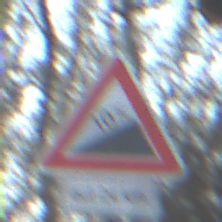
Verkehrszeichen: Steigung10
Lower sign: LaengeEinerStrecke6
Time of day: SunriseSunset
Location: Outdoor (Nature)
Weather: Clear
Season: Winter
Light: Natural